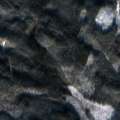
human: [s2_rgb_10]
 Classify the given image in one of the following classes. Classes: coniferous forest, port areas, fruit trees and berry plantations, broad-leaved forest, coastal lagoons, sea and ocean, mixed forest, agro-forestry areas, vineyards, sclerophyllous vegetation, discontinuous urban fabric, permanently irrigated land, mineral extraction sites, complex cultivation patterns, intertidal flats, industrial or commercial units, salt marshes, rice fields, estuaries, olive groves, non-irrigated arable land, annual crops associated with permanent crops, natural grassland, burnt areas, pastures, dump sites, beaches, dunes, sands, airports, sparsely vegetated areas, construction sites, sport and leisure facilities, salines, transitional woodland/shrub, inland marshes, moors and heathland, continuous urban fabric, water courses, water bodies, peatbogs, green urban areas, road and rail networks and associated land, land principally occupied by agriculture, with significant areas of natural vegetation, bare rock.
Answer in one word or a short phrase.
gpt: coniferous forest, mixed forest, transitional woodland/shrub